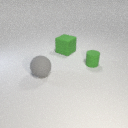
large green rubber cube to the right of large gray rubber sphere